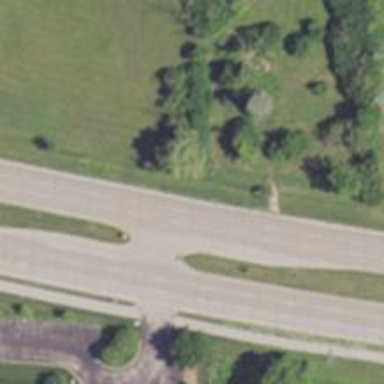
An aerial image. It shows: Primary highway with asphalt surface that includes dual carriageway.